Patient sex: M
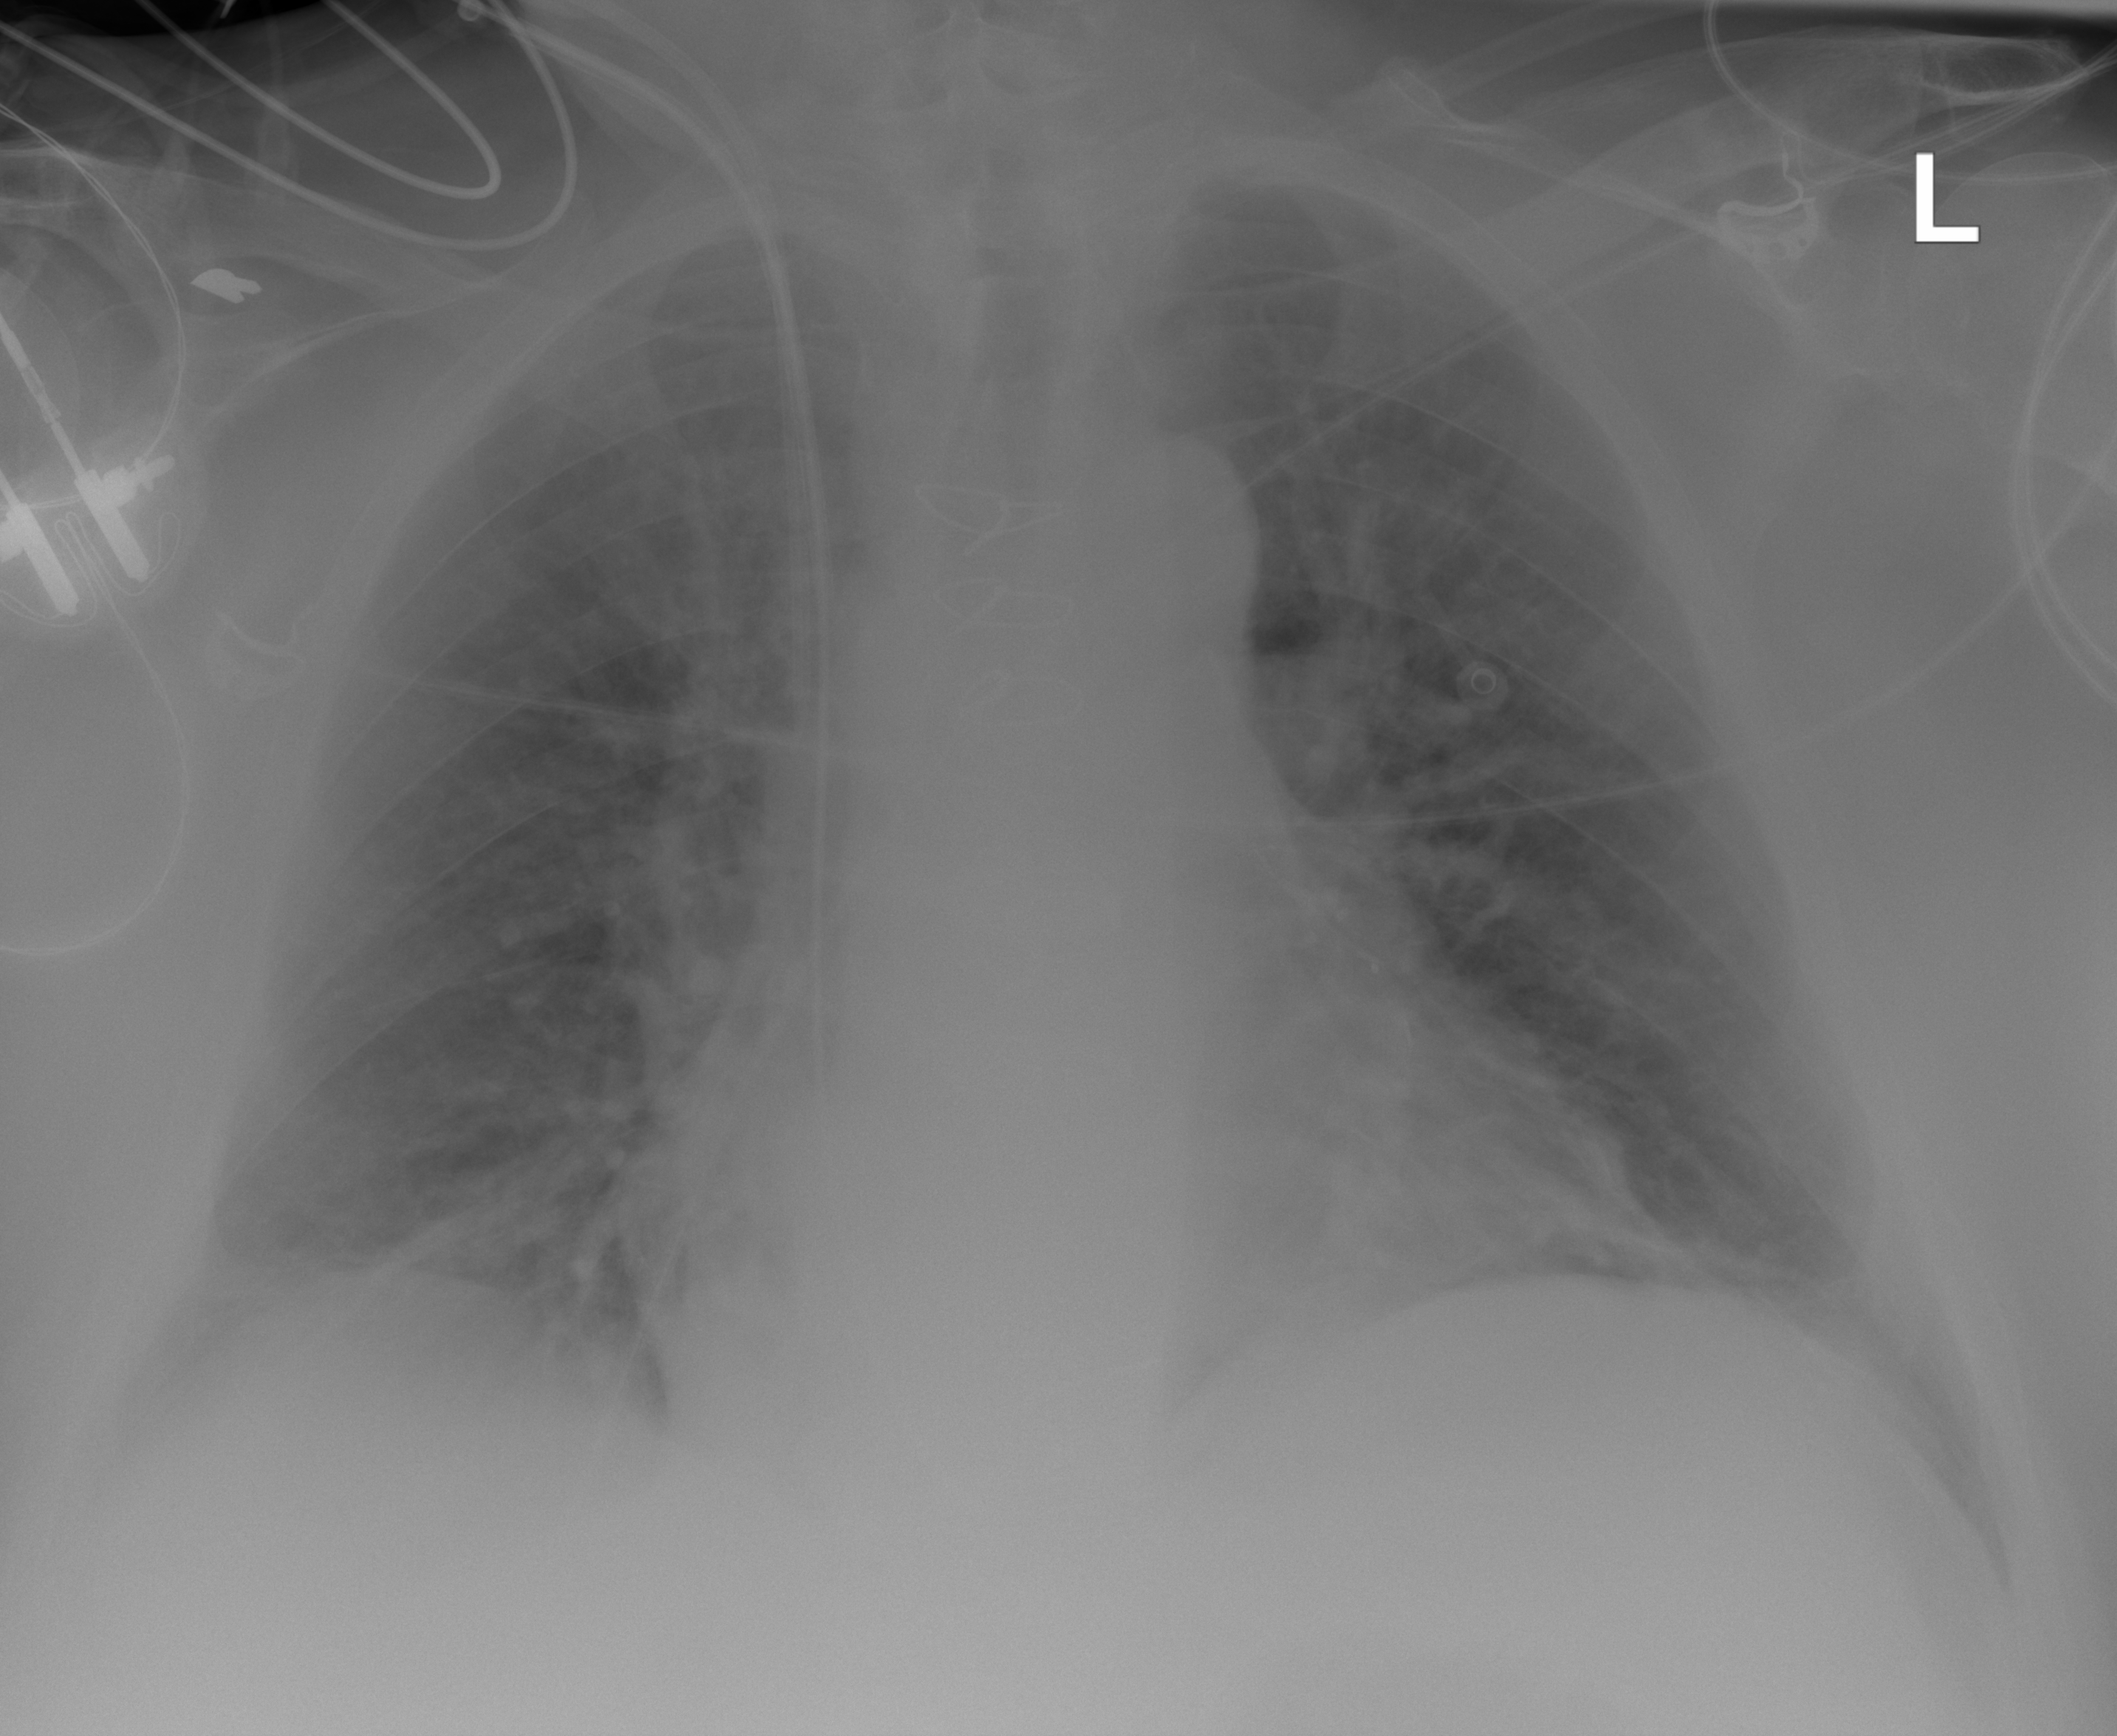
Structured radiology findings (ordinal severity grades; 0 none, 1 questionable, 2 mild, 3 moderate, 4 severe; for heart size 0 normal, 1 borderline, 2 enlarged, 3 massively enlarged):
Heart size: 2
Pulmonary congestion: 2
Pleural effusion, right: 2
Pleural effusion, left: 2
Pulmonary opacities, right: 0
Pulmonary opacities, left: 0
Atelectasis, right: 2
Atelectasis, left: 2